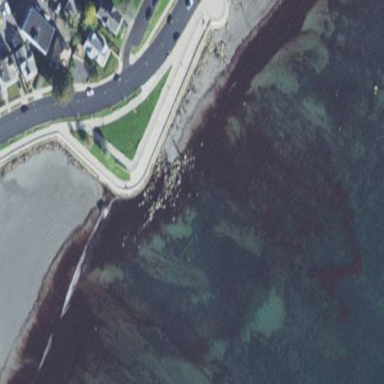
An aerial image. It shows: Rocky scree area affected by tides.